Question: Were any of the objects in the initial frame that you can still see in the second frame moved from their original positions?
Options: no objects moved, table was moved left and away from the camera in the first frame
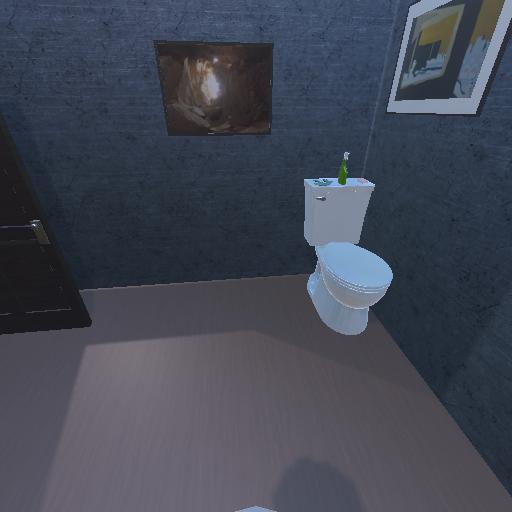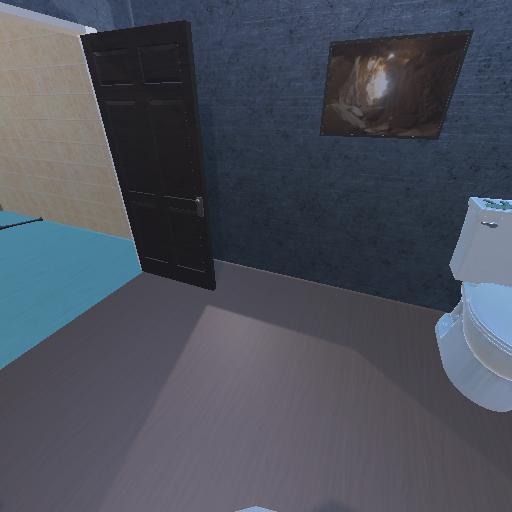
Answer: no objects moved